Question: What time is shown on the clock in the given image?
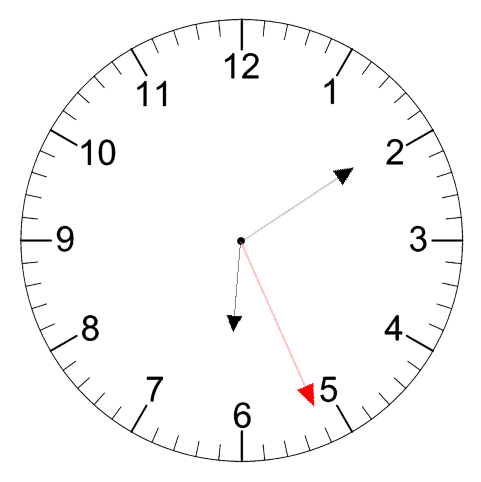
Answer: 06:09:26